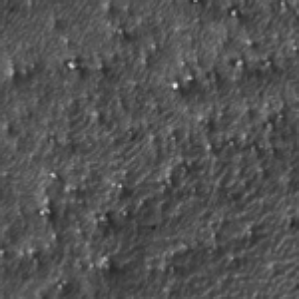
Label: frost